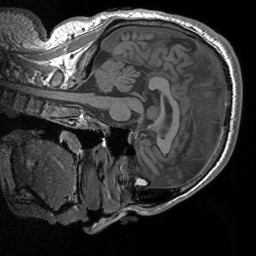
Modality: T1w
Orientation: sagittal
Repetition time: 2 s
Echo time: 0.00252 s